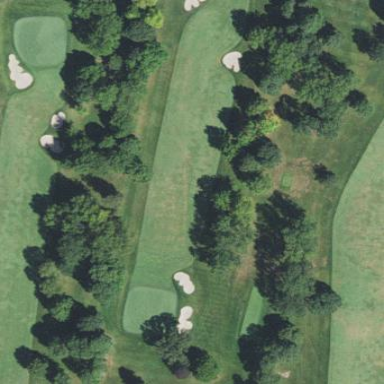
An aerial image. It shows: Grassy area designated as golf fairway.